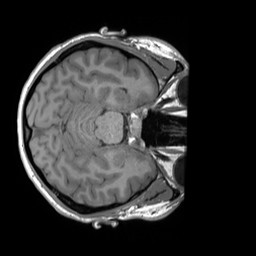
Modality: T1w
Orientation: axial
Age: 29
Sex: female
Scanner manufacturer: siemens
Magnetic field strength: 3 T
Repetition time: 1.8 s
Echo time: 0.00232 s